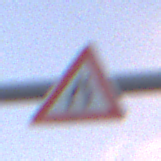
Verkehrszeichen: VerengteFahrbahn
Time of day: SunriseSunset
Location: Outdoor (RoadRail)
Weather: PartlyCloudy
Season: NotSpecified
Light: Natural